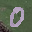
Label: 0